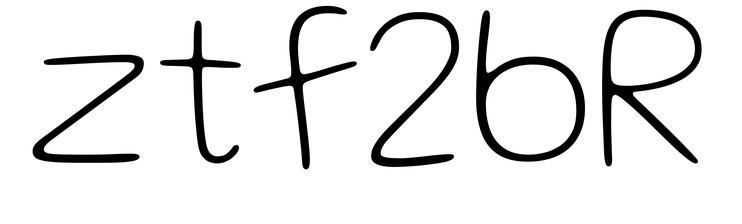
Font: Gluten_Thin